Field crop: maize
Growth stage: 2
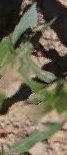
Species: maize